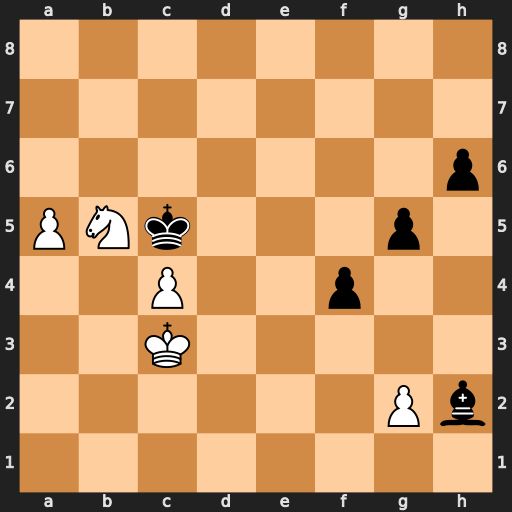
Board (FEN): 8/8/7p/PNk3p1/2P2p2/2K5/6Pb/8
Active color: w
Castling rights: -
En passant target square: -
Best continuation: a6 Kb6 a7 Kb7 c5 Ka8 c6